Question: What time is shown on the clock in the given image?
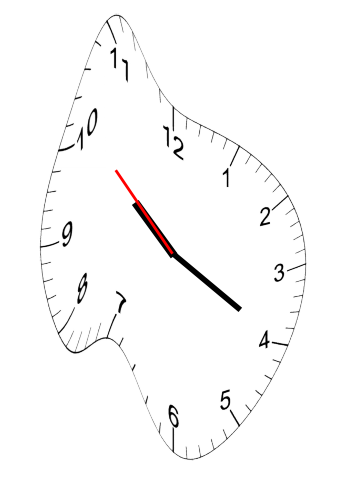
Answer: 10:19:52